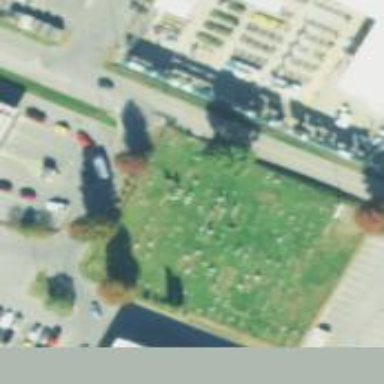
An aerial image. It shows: Cemetery.